Field crop: maize
Growth stage: 2
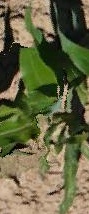
Species: maize